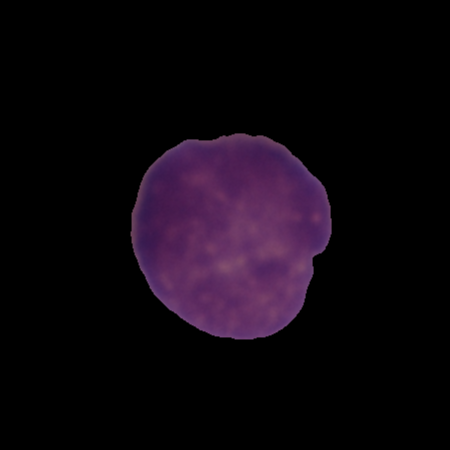
Label: healthy